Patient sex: M
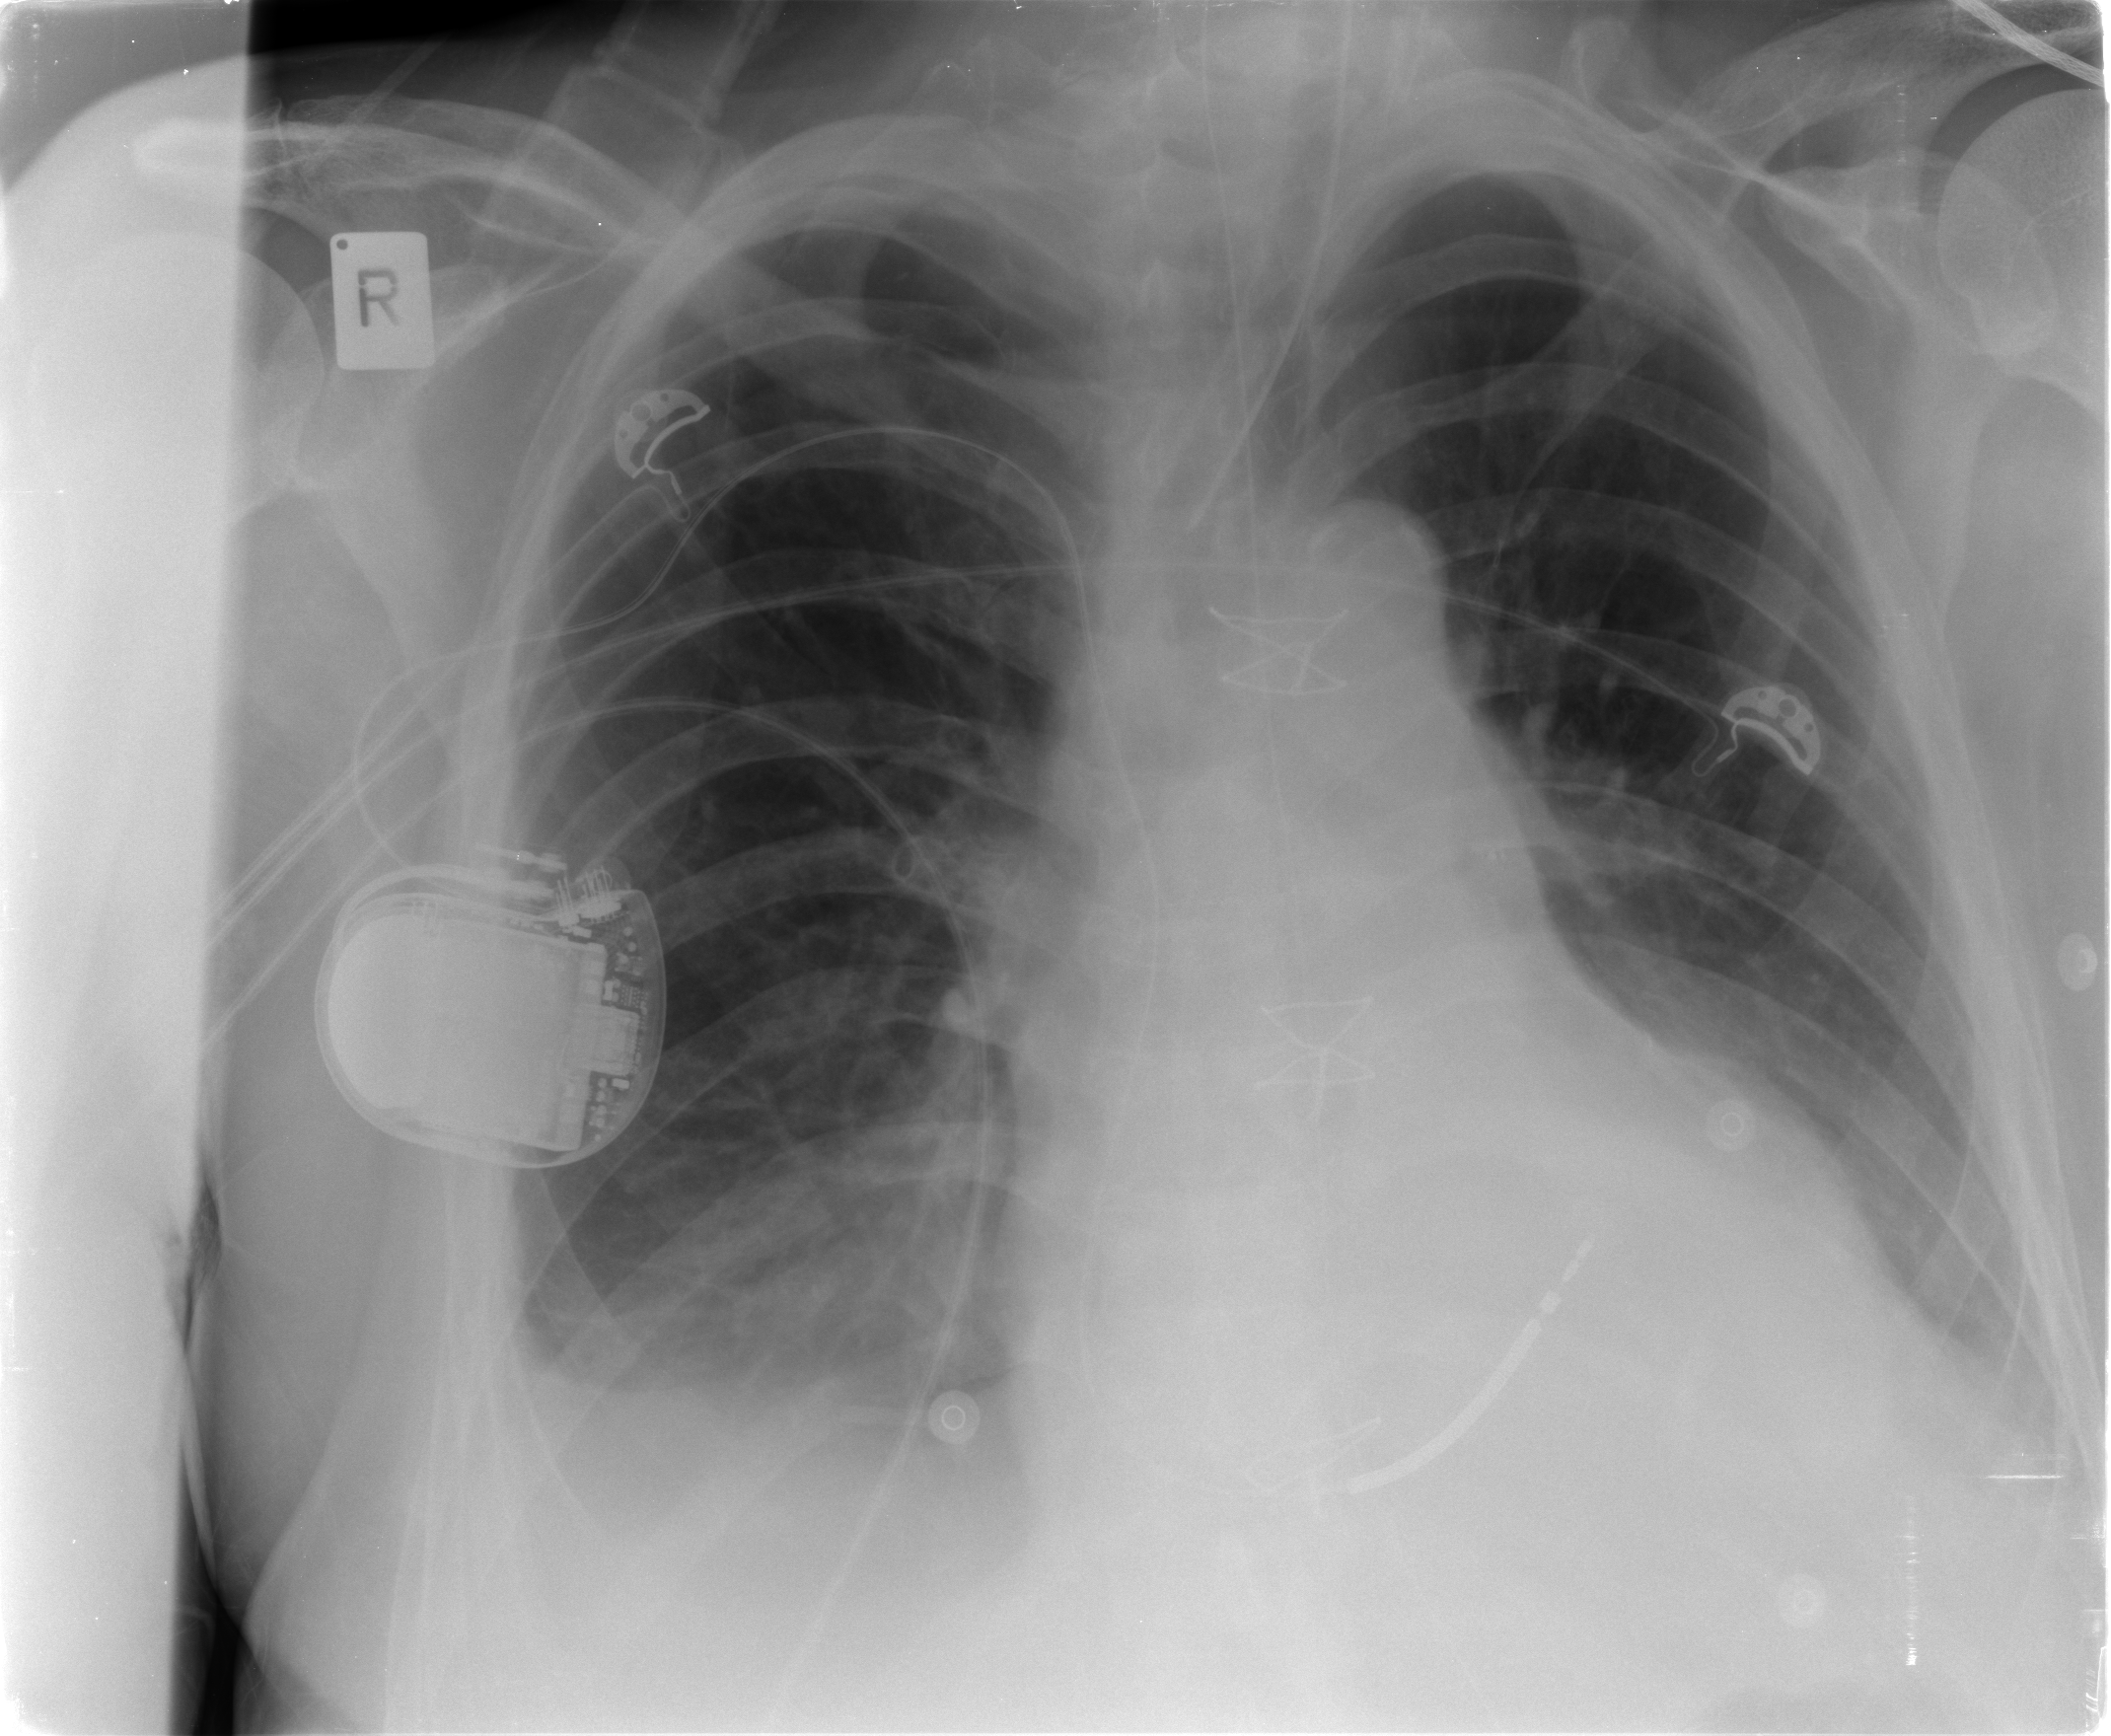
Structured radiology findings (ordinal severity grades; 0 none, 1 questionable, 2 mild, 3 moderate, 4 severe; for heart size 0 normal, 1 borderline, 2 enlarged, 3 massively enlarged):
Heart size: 2
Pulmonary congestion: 2
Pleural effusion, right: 2
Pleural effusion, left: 2
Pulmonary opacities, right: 0
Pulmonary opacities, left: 0
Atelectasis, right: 2
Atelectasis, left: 2